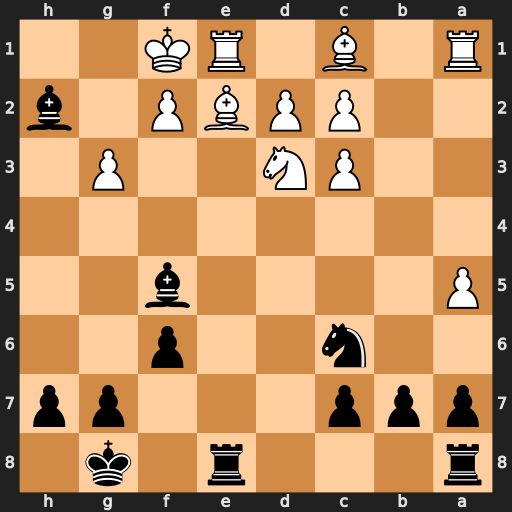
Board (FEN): r3r1k1/ppp3pp/2n2p2/P4b2/8/2PN2P1/2PPBP1b/R1B1RK2
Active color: b
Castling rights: -
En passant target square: -
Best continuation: Bh3#